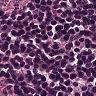
Metastatic tissue present: no